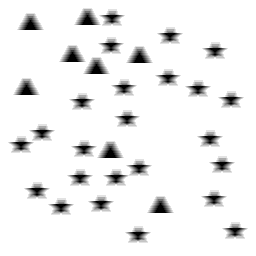
Squares: 0
Triangles: 8
Stars: 24
Total shapes: 32